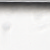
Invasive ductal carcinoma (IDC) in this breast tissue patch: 0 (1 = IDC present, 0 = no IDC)